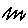
Label: zigzag